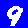
Digit: 9